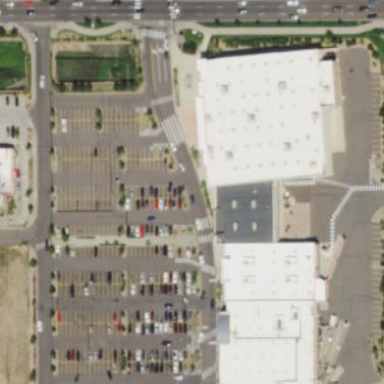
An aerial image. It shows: Retail building.